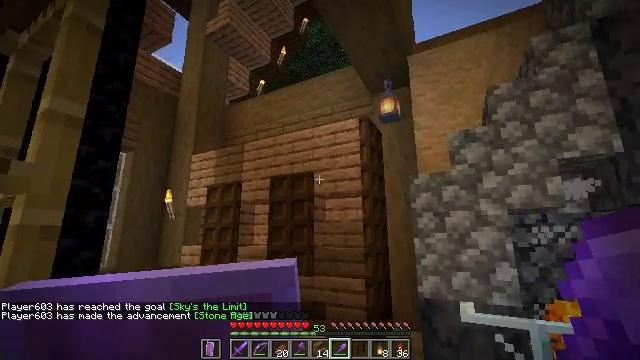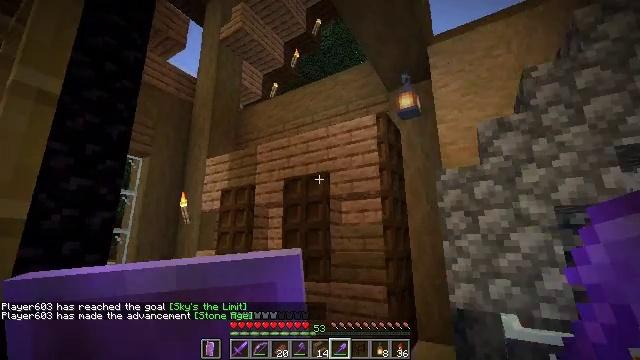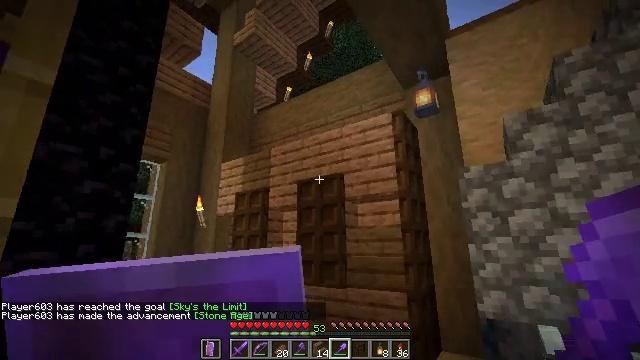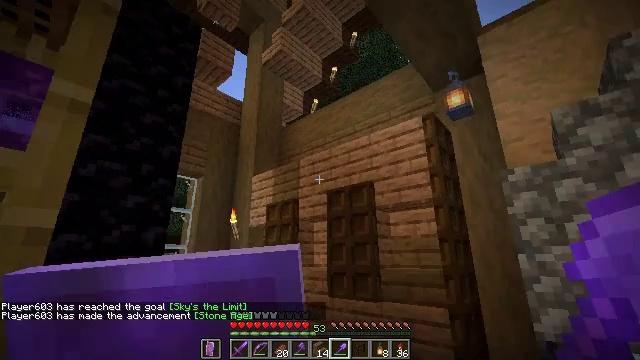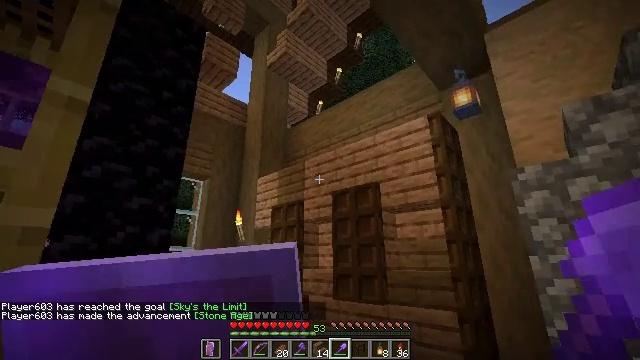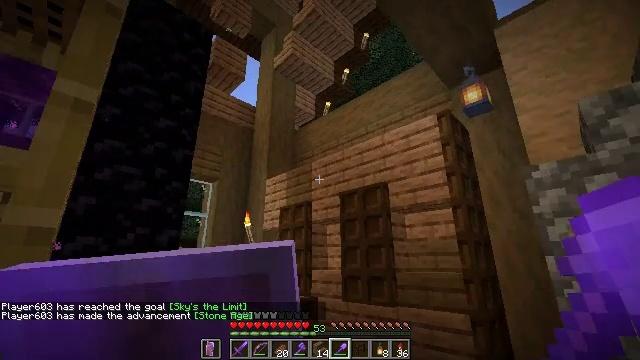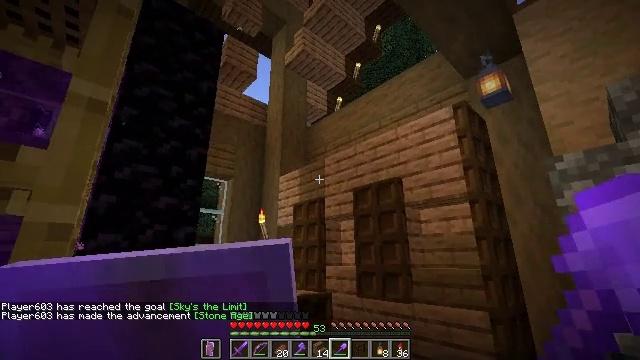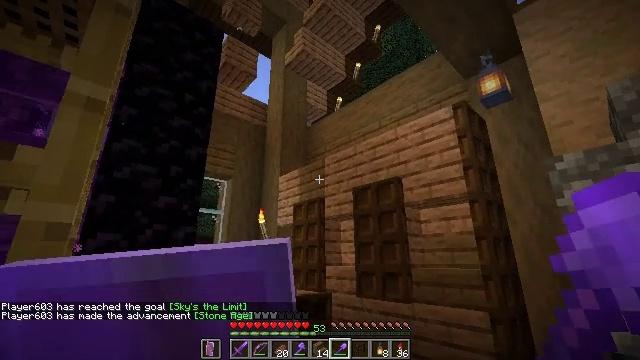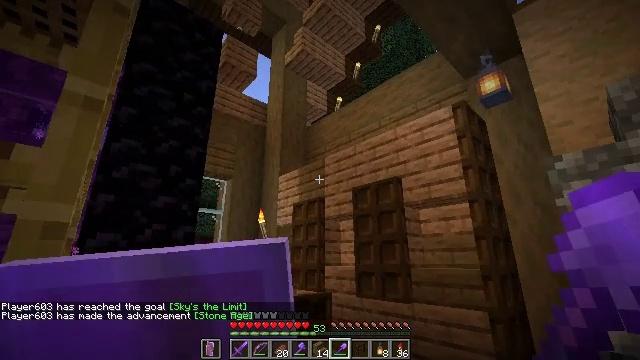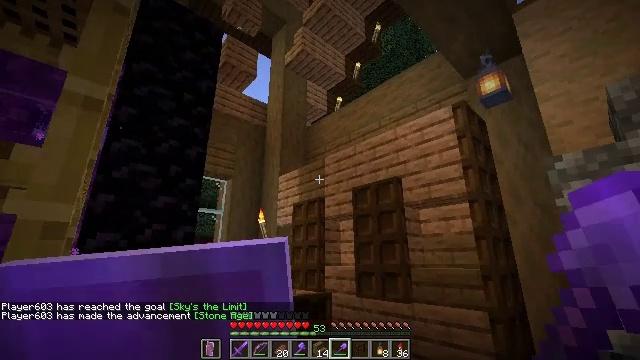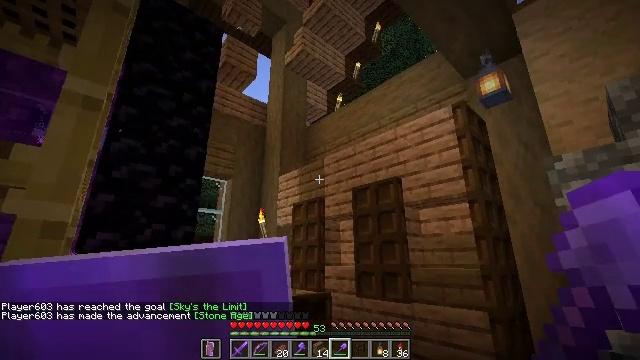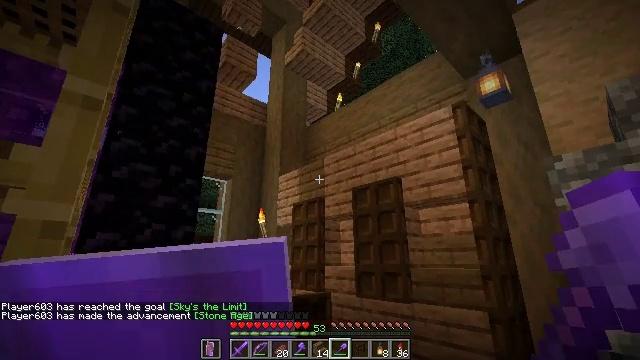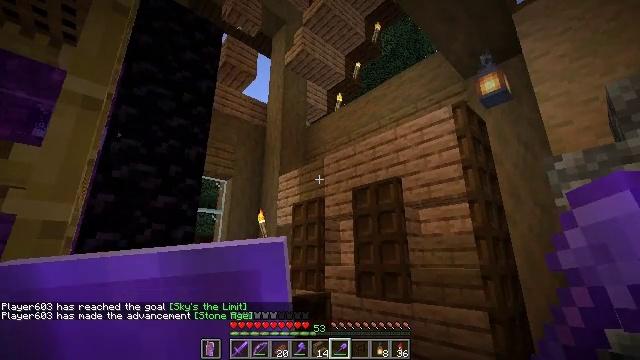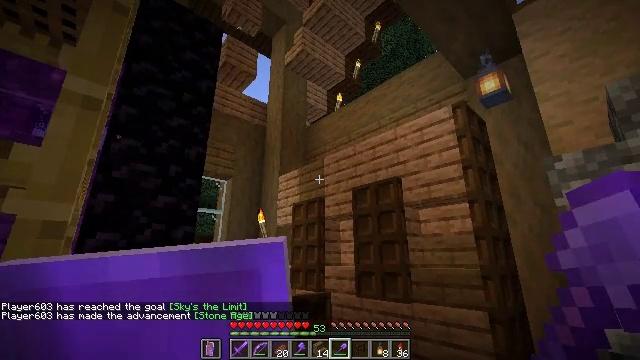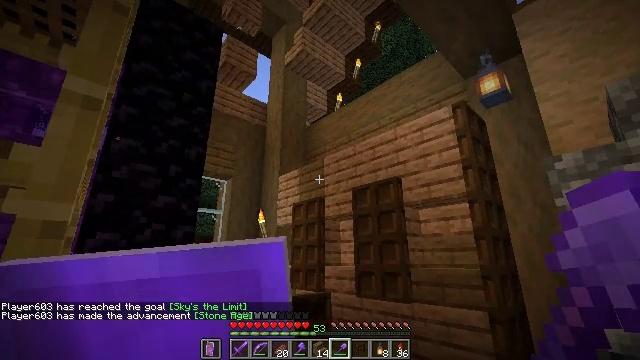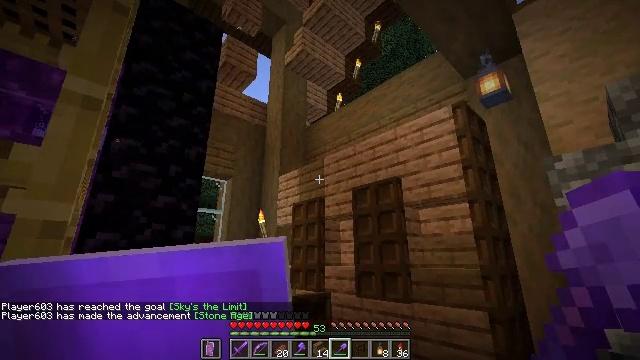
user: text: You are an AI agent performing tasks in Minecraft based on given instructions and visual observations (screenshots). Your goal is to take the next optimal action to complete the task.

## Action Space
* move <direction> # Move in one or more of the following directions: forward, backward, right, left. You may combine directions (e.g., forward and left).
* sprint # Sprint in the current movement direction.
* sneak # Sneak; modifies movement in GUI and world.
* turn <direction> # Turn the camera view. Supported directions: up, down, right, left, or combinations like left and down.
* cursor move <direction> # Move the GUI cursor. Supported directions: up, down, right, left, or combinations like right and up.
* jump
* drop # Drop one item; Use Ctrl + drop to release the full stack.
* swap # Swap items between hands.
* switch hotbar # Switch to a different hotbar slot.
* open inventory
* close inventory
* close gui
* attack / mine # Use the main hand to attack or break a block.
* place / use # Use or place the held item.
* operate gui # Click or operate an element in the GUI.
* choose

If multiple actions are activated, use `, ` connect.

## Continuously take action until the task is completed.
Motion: motion action
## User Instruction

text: Hit the beehive to retrieve it.
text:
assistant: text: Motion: move forward, turn left and up
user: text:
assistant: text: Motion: turn left
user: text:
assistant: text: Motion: turn left and up
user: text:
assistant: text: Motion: turn left
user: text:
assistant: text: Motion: turn left
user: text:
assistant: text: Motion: turn left
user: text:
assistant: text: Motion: no_op
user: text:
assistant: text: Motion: no_op
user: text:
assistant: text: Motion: no_op
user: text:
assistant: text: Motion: no_op
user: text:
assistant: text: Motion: no_op
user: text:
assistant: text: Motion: no_op
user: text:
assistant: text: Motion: no_op
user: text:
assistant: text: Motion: no_op
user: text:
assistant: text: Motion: no_op
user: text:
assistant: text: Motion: move forward
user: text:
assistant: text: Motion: move forward
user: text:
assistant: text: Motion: move forward
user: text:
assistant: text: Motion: move forward
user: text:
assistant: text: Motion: move forward
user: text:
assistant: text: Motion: move forward
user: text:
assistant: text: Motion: move forward
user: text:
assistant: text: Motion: move forward
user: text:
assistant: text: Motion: move forward
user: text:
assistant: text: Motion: move forward
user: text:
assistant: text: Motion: no_op
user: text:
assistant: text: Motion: turn left and up
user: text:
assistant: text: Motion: turn left and up
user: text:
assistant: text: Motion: no_op
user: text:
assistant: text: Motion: turn left